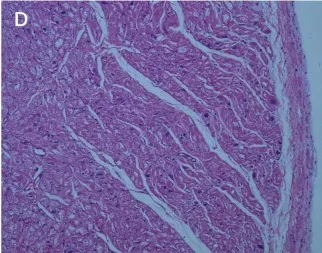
Hematoxylin and eosin staining of the resected left atrial appendage tissues showing the wall of the aneurysm composed of the myocardium and fibrotic tissue [(C,D), 2007x.
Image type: pathology (h&e)